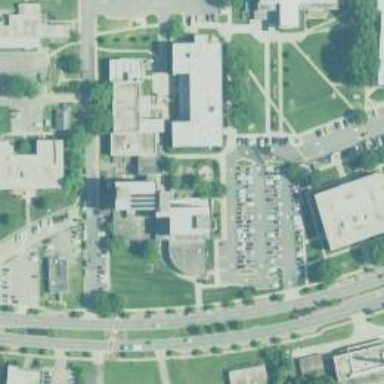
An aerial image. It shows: View of university building.